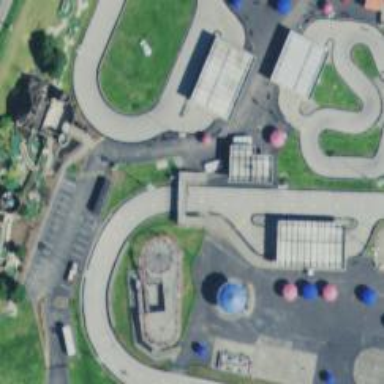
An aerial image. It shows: Karting raceway.